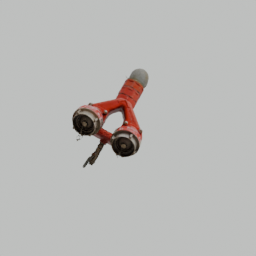
Label: architecture